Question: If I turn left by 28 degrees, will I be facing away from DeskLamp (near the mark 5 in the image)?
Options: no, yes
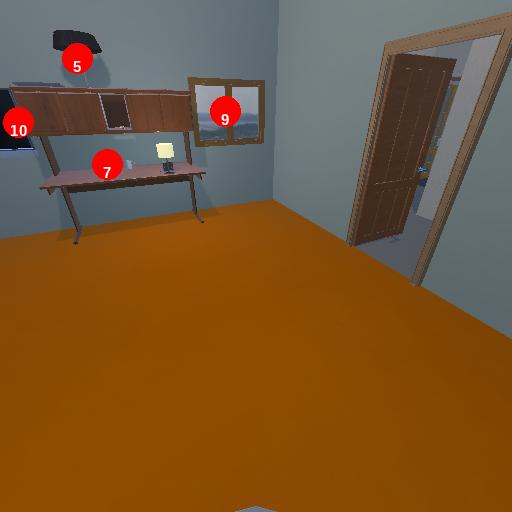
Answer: no